Field crop: maize
Growth stage: 1
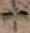
Species: atriplex